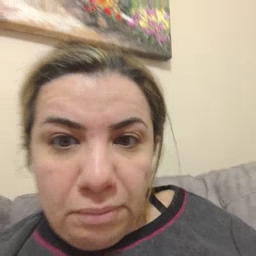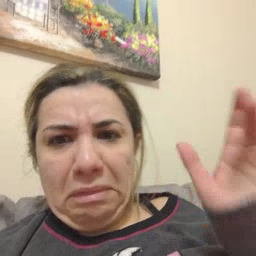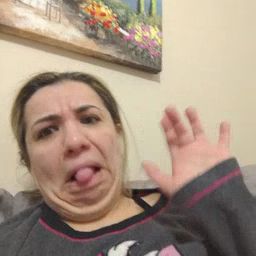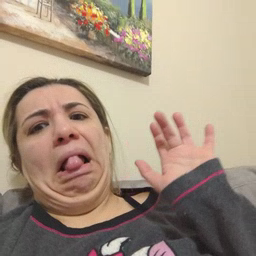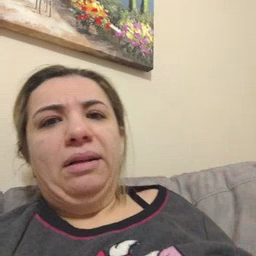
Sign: yucky